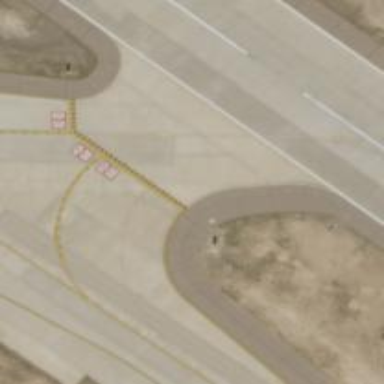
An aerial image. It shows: View of taxiway at the airport.